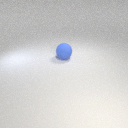
large blue rubber sphere